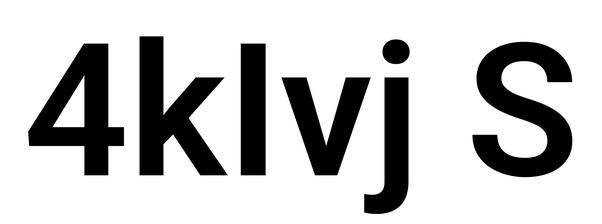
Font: Roboto_SemiBold